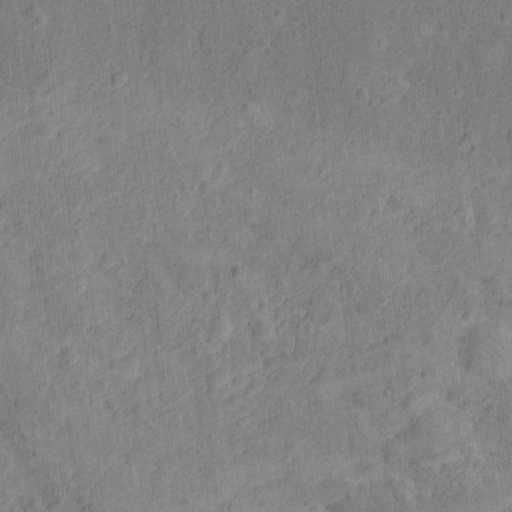
Classes present: Background